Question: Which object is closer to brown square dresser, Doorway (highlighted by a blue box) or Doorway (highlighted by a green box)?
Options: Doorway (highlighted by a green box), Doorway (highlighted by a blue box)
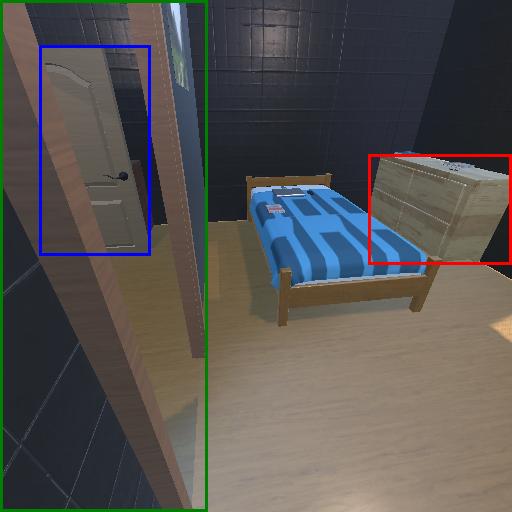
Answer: Doorway (highlighted by a green box)